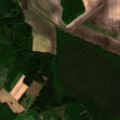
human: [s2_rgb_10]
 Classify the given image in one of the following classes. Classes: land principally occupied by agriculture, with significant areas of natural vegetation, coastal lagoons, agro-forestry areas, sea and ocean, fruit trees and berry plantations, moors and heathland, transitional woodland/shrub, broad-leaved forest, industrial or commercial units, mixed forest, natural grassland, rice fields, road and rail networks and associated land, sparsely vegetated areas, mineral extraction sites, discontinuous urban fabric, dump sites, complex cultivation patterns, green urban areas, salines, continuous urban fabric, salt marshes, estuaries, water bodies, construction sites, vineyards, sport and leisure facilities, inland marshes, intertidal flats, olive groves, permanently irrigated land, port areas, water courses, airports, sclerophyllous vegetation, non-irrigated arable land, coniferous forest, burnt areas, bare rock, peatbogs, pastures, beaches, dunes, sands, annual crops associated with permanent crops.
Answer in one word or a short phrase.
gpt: non-irrigated arable land, broad-leaved forest, mixed forest, transitional woodland/shrub, peatbogs